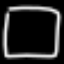
Label: square